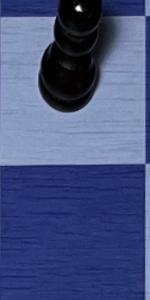
Label: Empty